Question: I am trying to make it so when the filtered options are entered when the page reloads it has the previously entered options. Image:

Here is the current code: (Sorry it is messy, currently just learning web development)
Body: <URL> The format messed up in here so I think it must be some syntax error.
The last change now makes it so it goes to Sold rather than For Sale
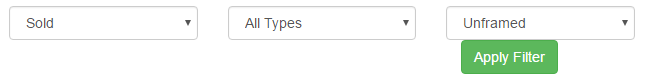
Answer: Enclose 'O' & '1' in single quotes. It will work.
'''
<select class="form-control" name="status">
<option value='1 OR Sold = 0'
<?php if ($_POST["status"] == "1 OR Sold = 0") {
echo "selected"; }; ?>>All Paintings</option>";
<option value='0' <?php if ($_POST["status"] == '0') {echo "selected"; }; ?>>For Sale</option>
<option value='1' <?php if ($_POST["status"] == '1') { echo "selected"; }; ?>>Sold</option>
</select>
'''